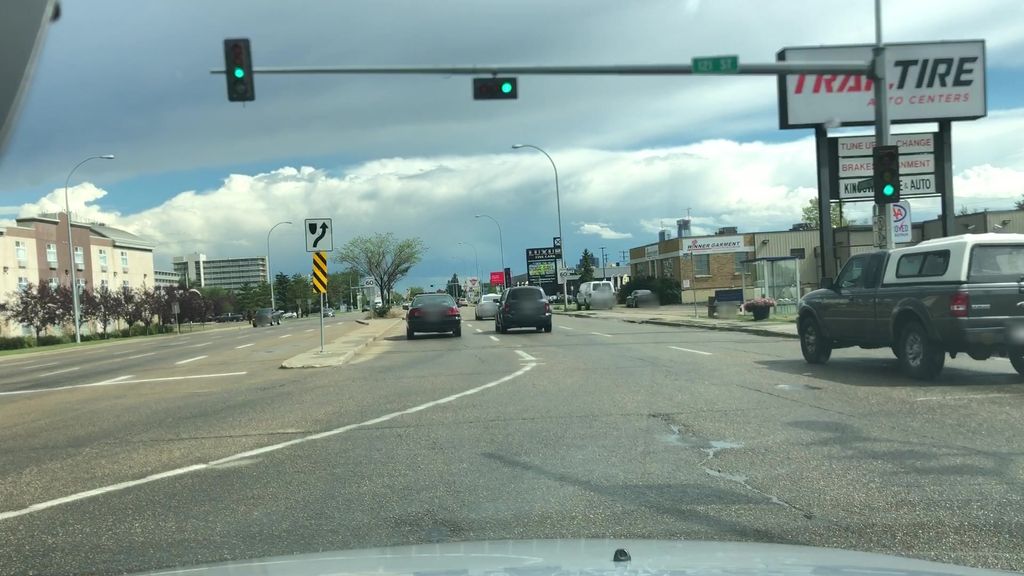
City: edmonton